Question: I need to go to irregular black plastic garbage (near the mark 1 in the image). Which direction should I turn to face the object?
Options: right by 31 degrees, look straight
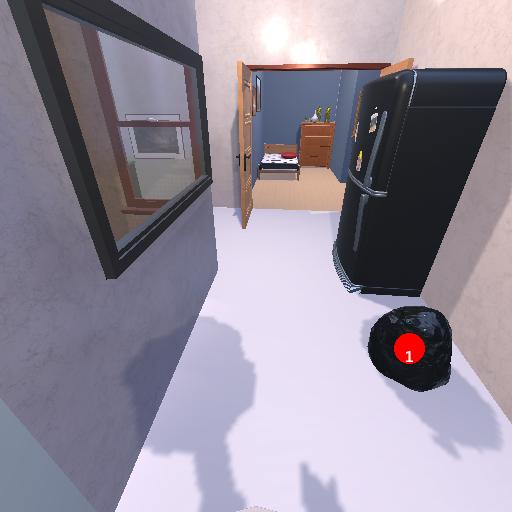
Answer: right by 31 degrees